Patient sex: M
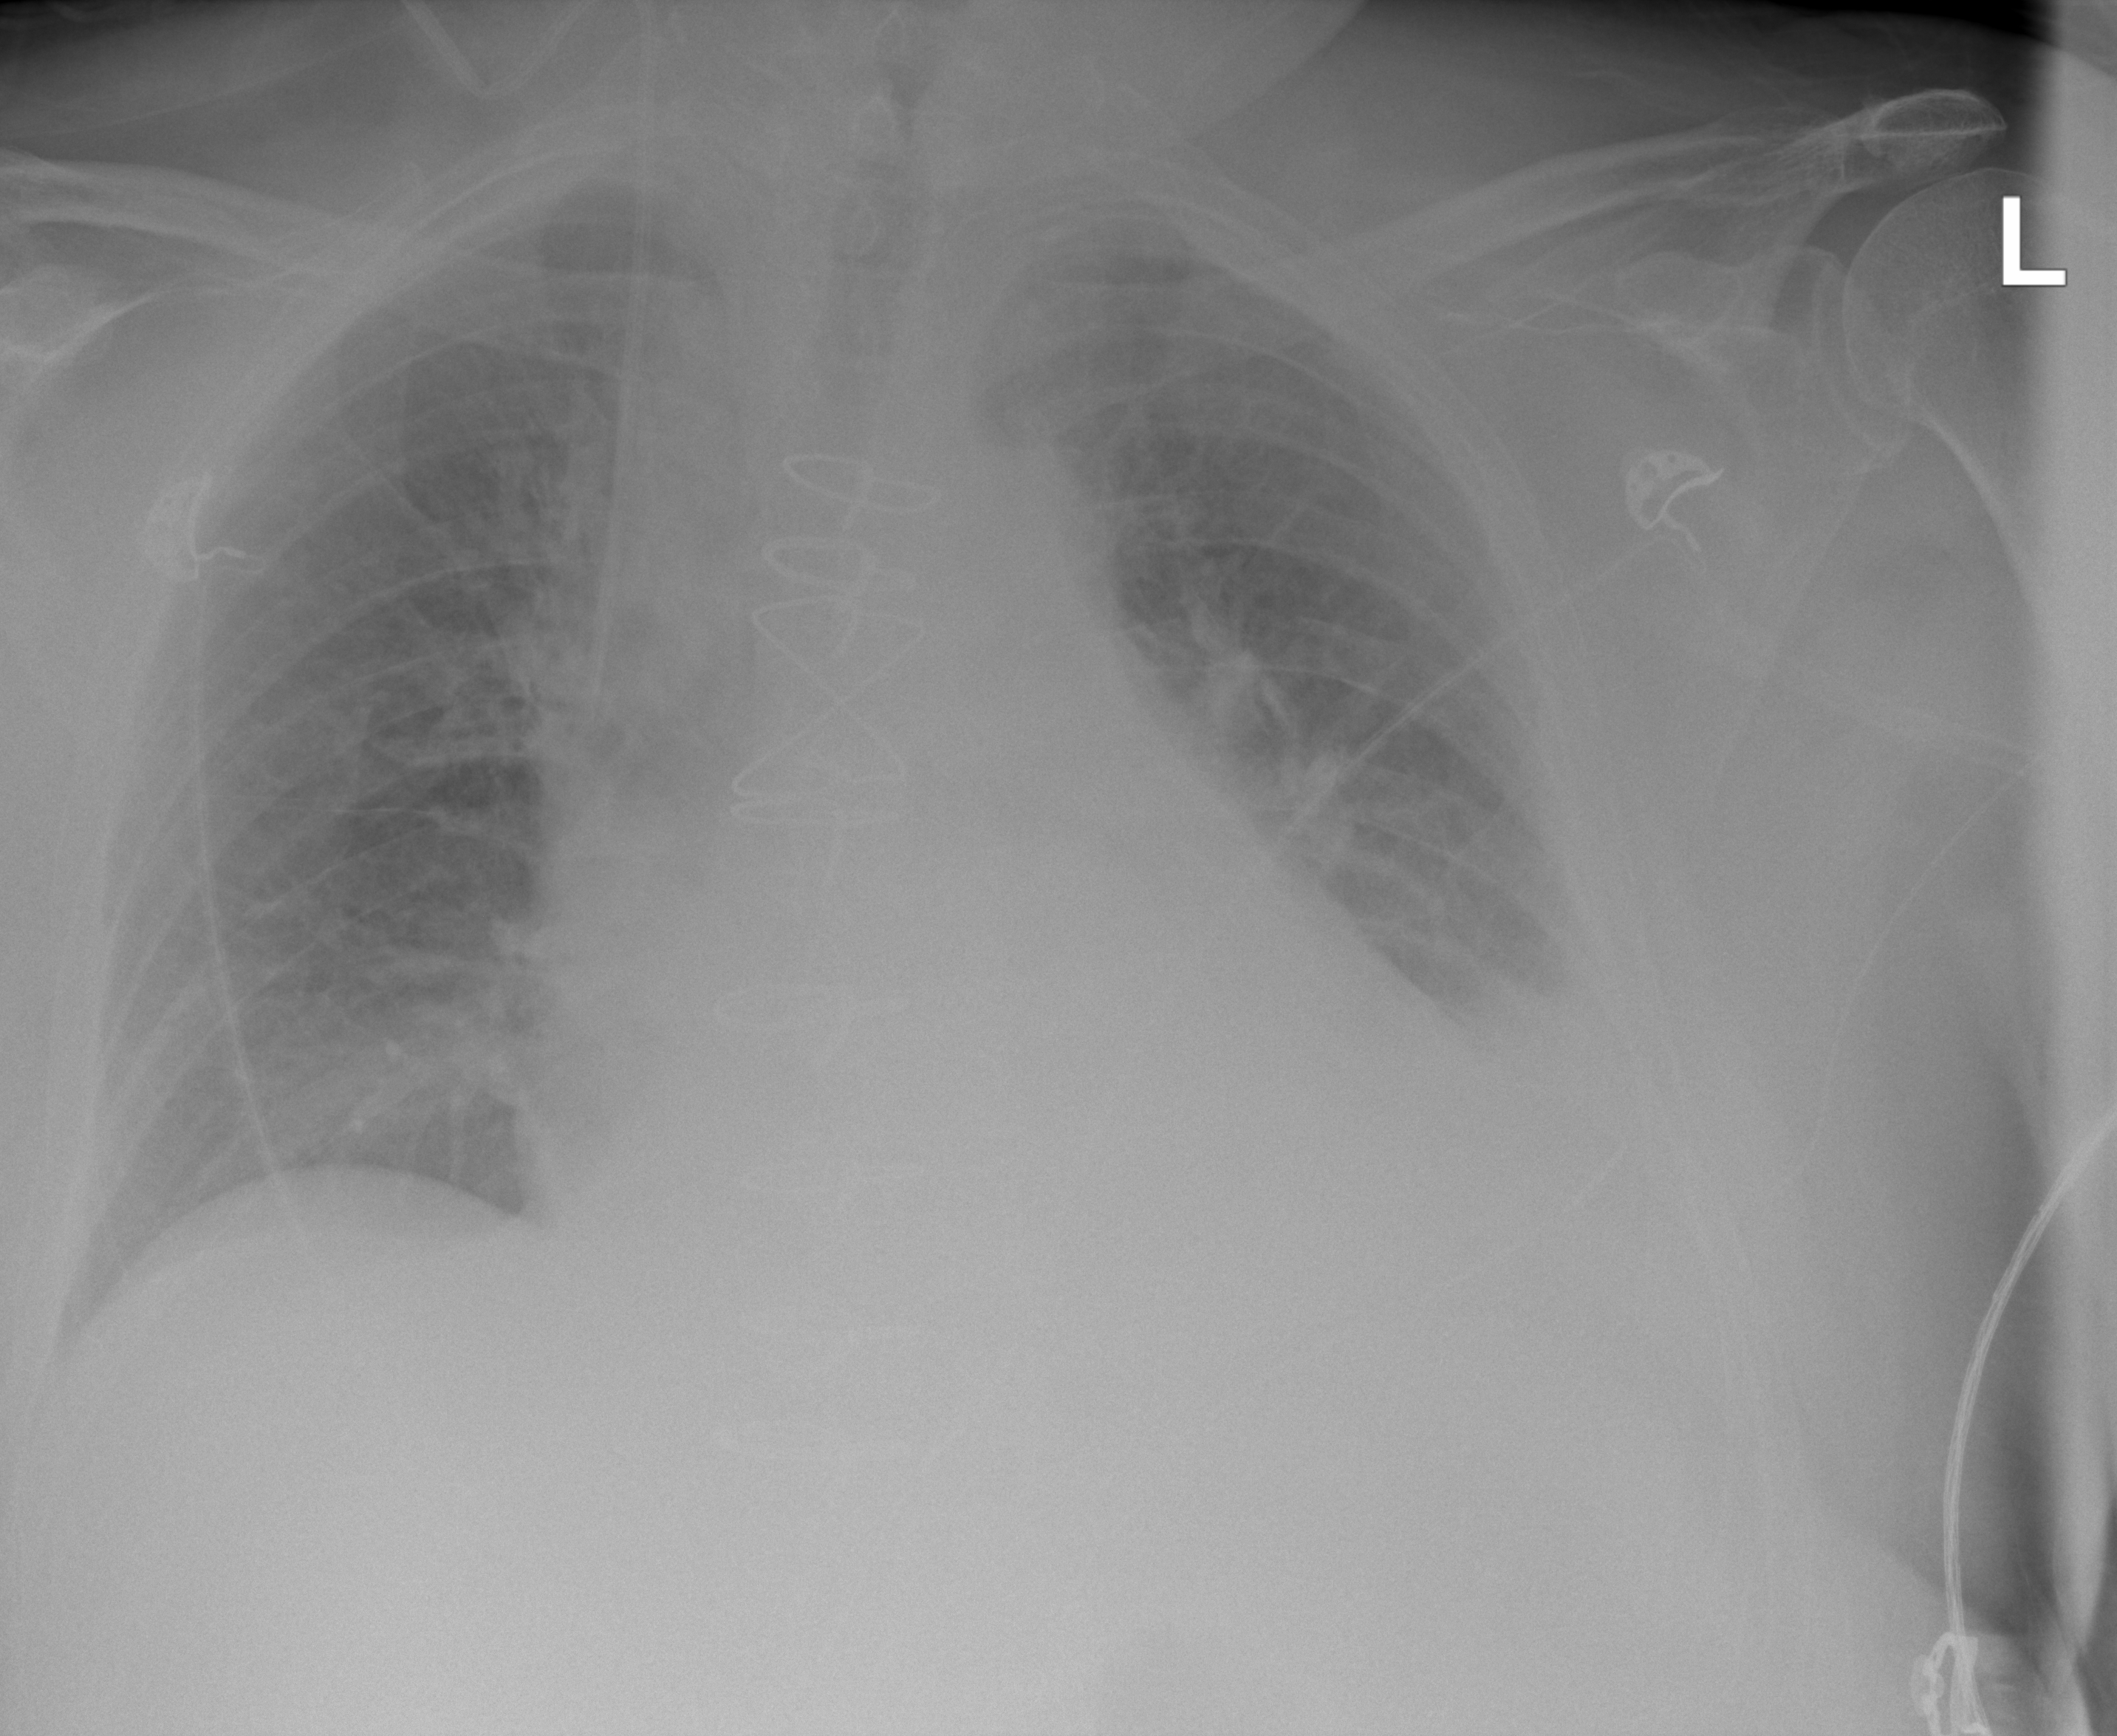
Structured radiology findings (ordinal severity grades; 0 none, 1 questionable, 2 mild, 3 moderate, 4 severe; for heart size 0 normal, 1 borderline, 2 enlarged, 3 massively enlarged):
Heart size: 2
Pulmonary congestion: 2
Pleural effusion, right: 0
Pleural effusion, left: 2
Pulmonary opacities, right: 2
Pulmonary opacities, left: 2
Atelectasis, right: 2
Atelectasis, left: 2